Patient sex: F
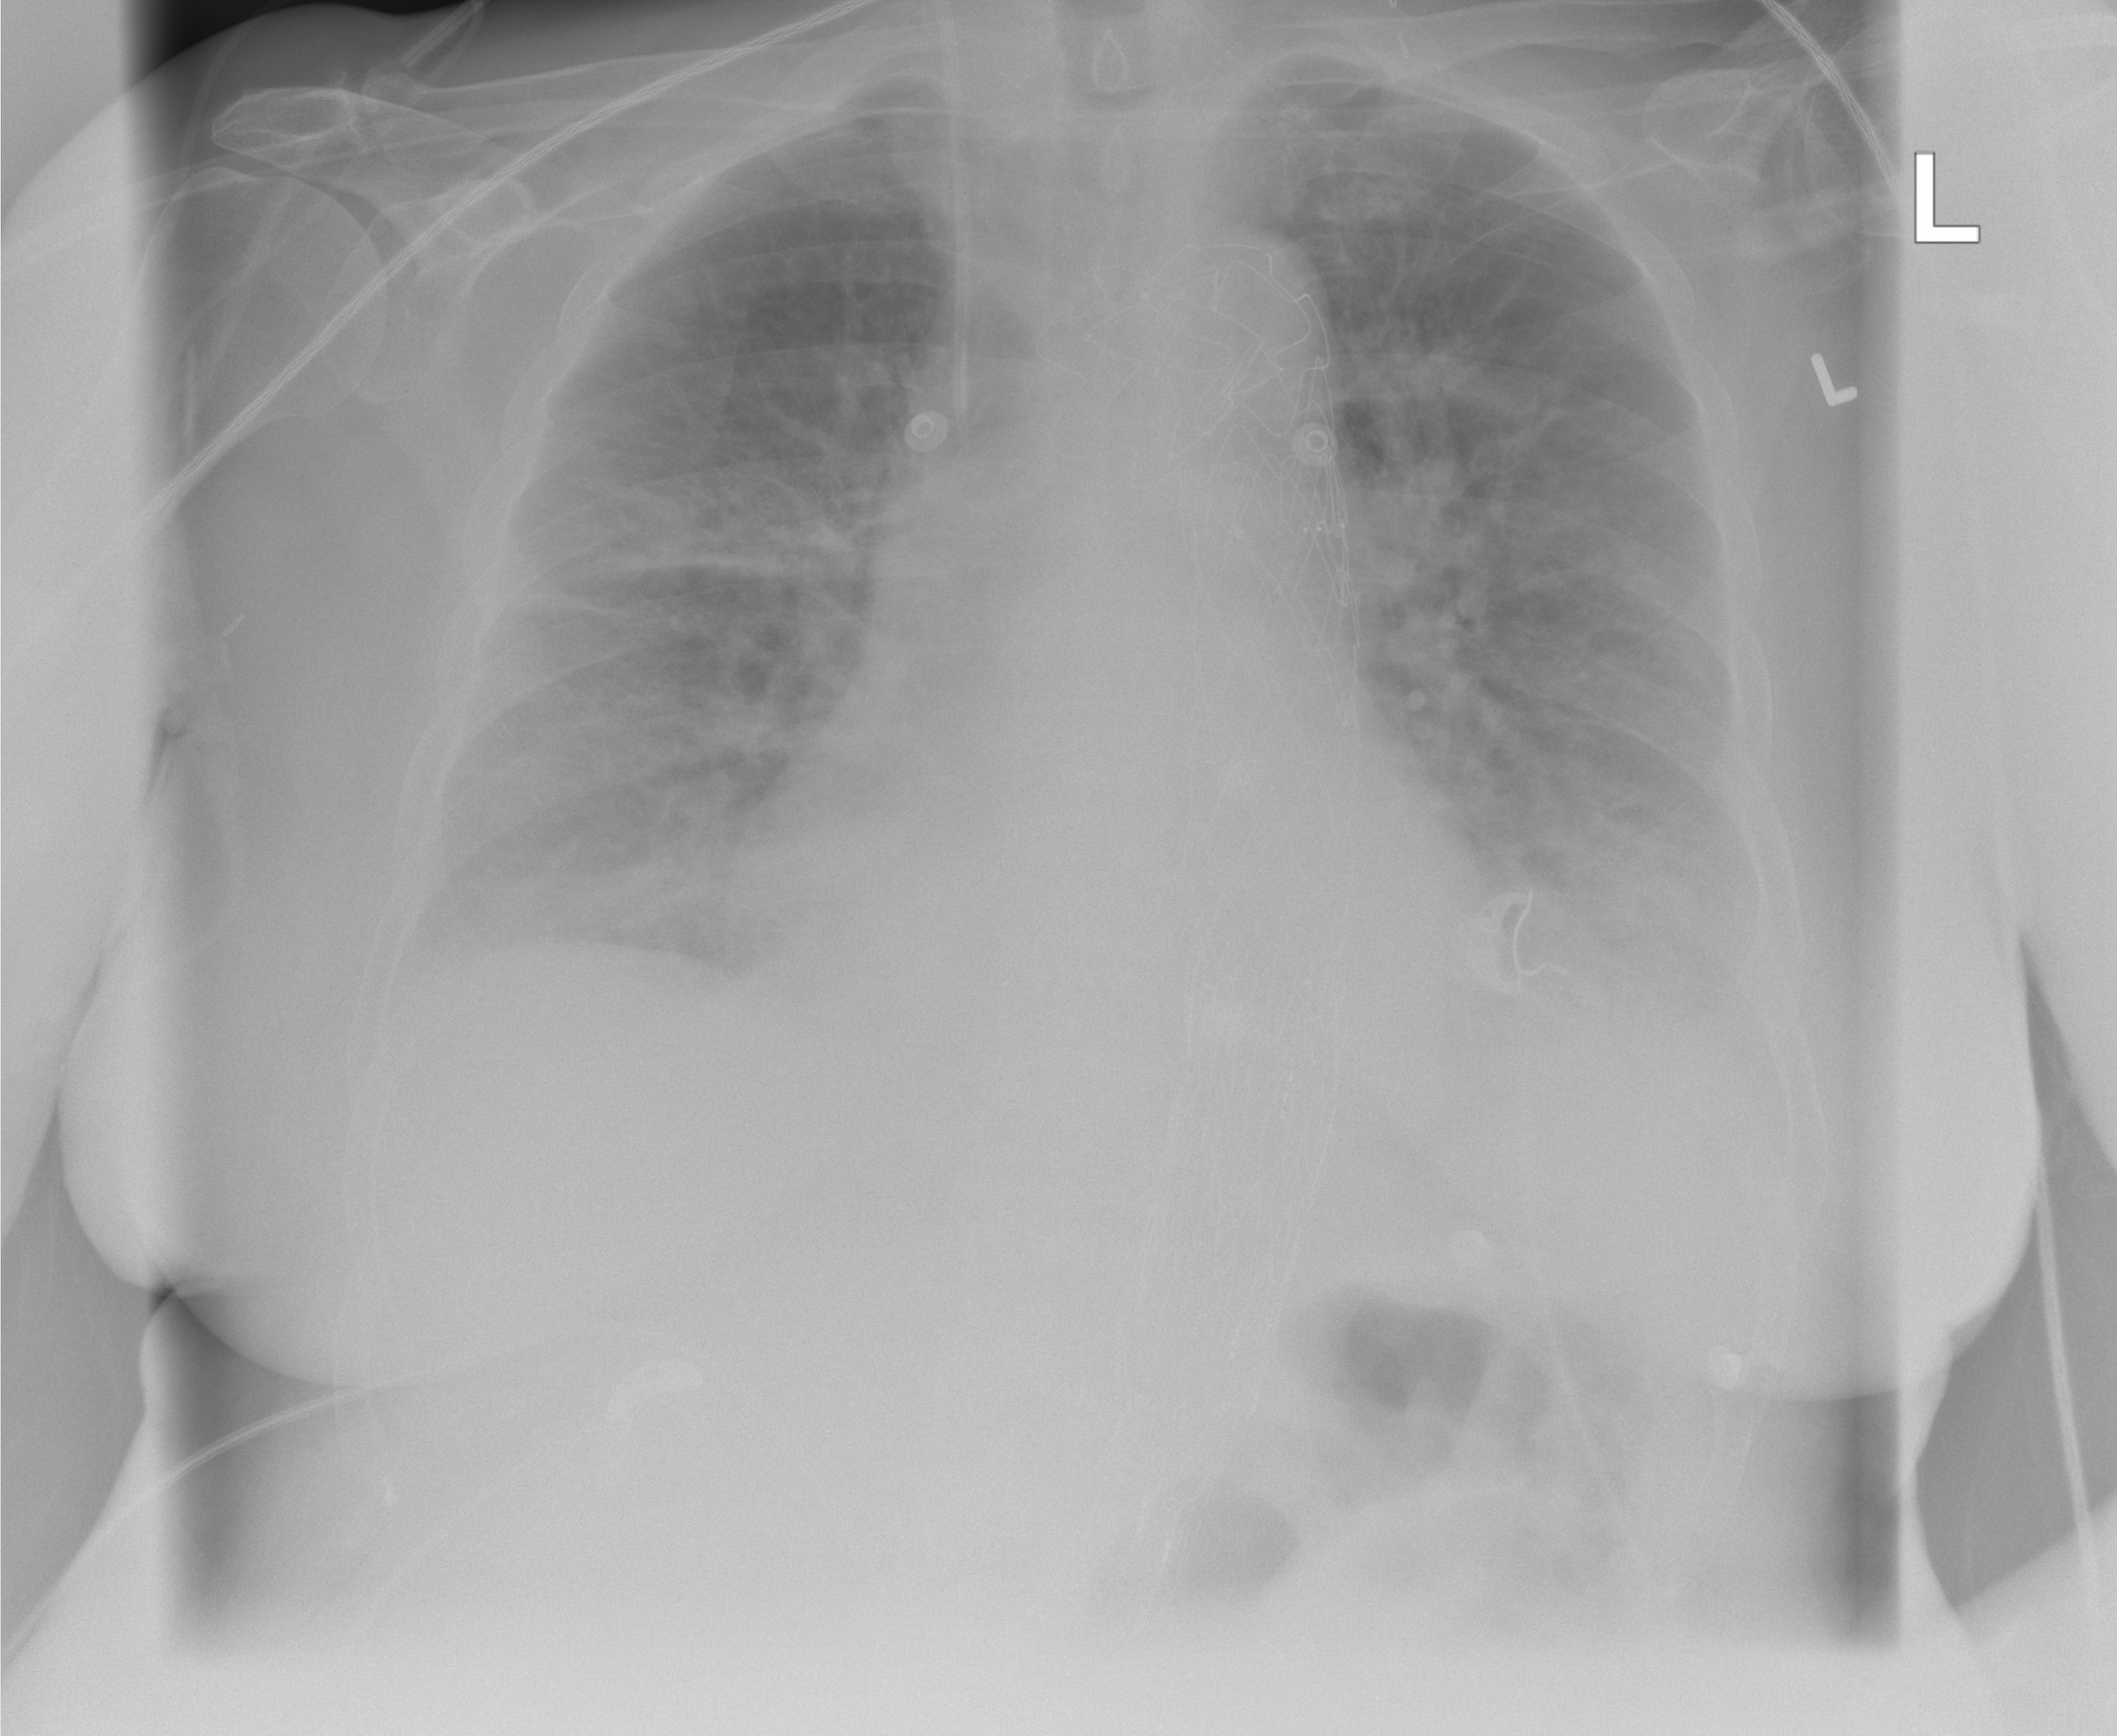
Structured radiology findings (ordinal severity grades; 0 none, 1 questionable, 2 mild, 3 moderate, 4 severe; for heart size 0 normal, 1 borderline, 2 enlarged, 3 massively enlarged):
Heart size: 2
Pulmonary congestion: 2
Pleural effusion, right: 0
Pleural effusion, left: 2
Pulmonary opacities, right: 2
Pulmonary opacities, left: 2
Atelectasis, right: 2
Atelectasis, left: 2